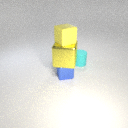
small blue metal cube below small yellow rubber cube